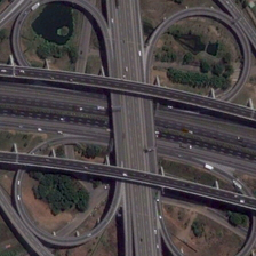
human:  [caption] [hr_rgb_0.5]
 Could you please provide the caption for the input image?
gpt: There is a small tree around the overpass.

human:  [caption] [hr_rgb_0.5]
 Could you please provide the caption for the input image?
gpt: There are several trees around the bridge.

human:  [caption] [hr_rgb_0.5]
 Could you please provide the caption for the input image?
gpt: There are a few trees growing around the overpass.

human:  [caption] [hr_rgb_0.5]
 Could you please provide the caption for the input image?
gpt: A small number of trees are surrounded by overpasses.

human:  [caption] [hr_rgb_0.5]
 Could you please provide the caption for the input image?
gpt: There are several trees around the viaduct.